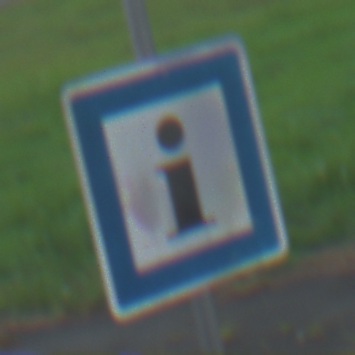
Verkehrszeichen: Informationsstelle
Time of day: Midday
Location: Outdoor (Suburban)
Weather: Overcast
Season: NotSpecified
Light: Natural